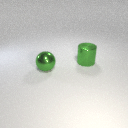
large green metal cylinder to the right of large green metal sphere